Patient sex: M
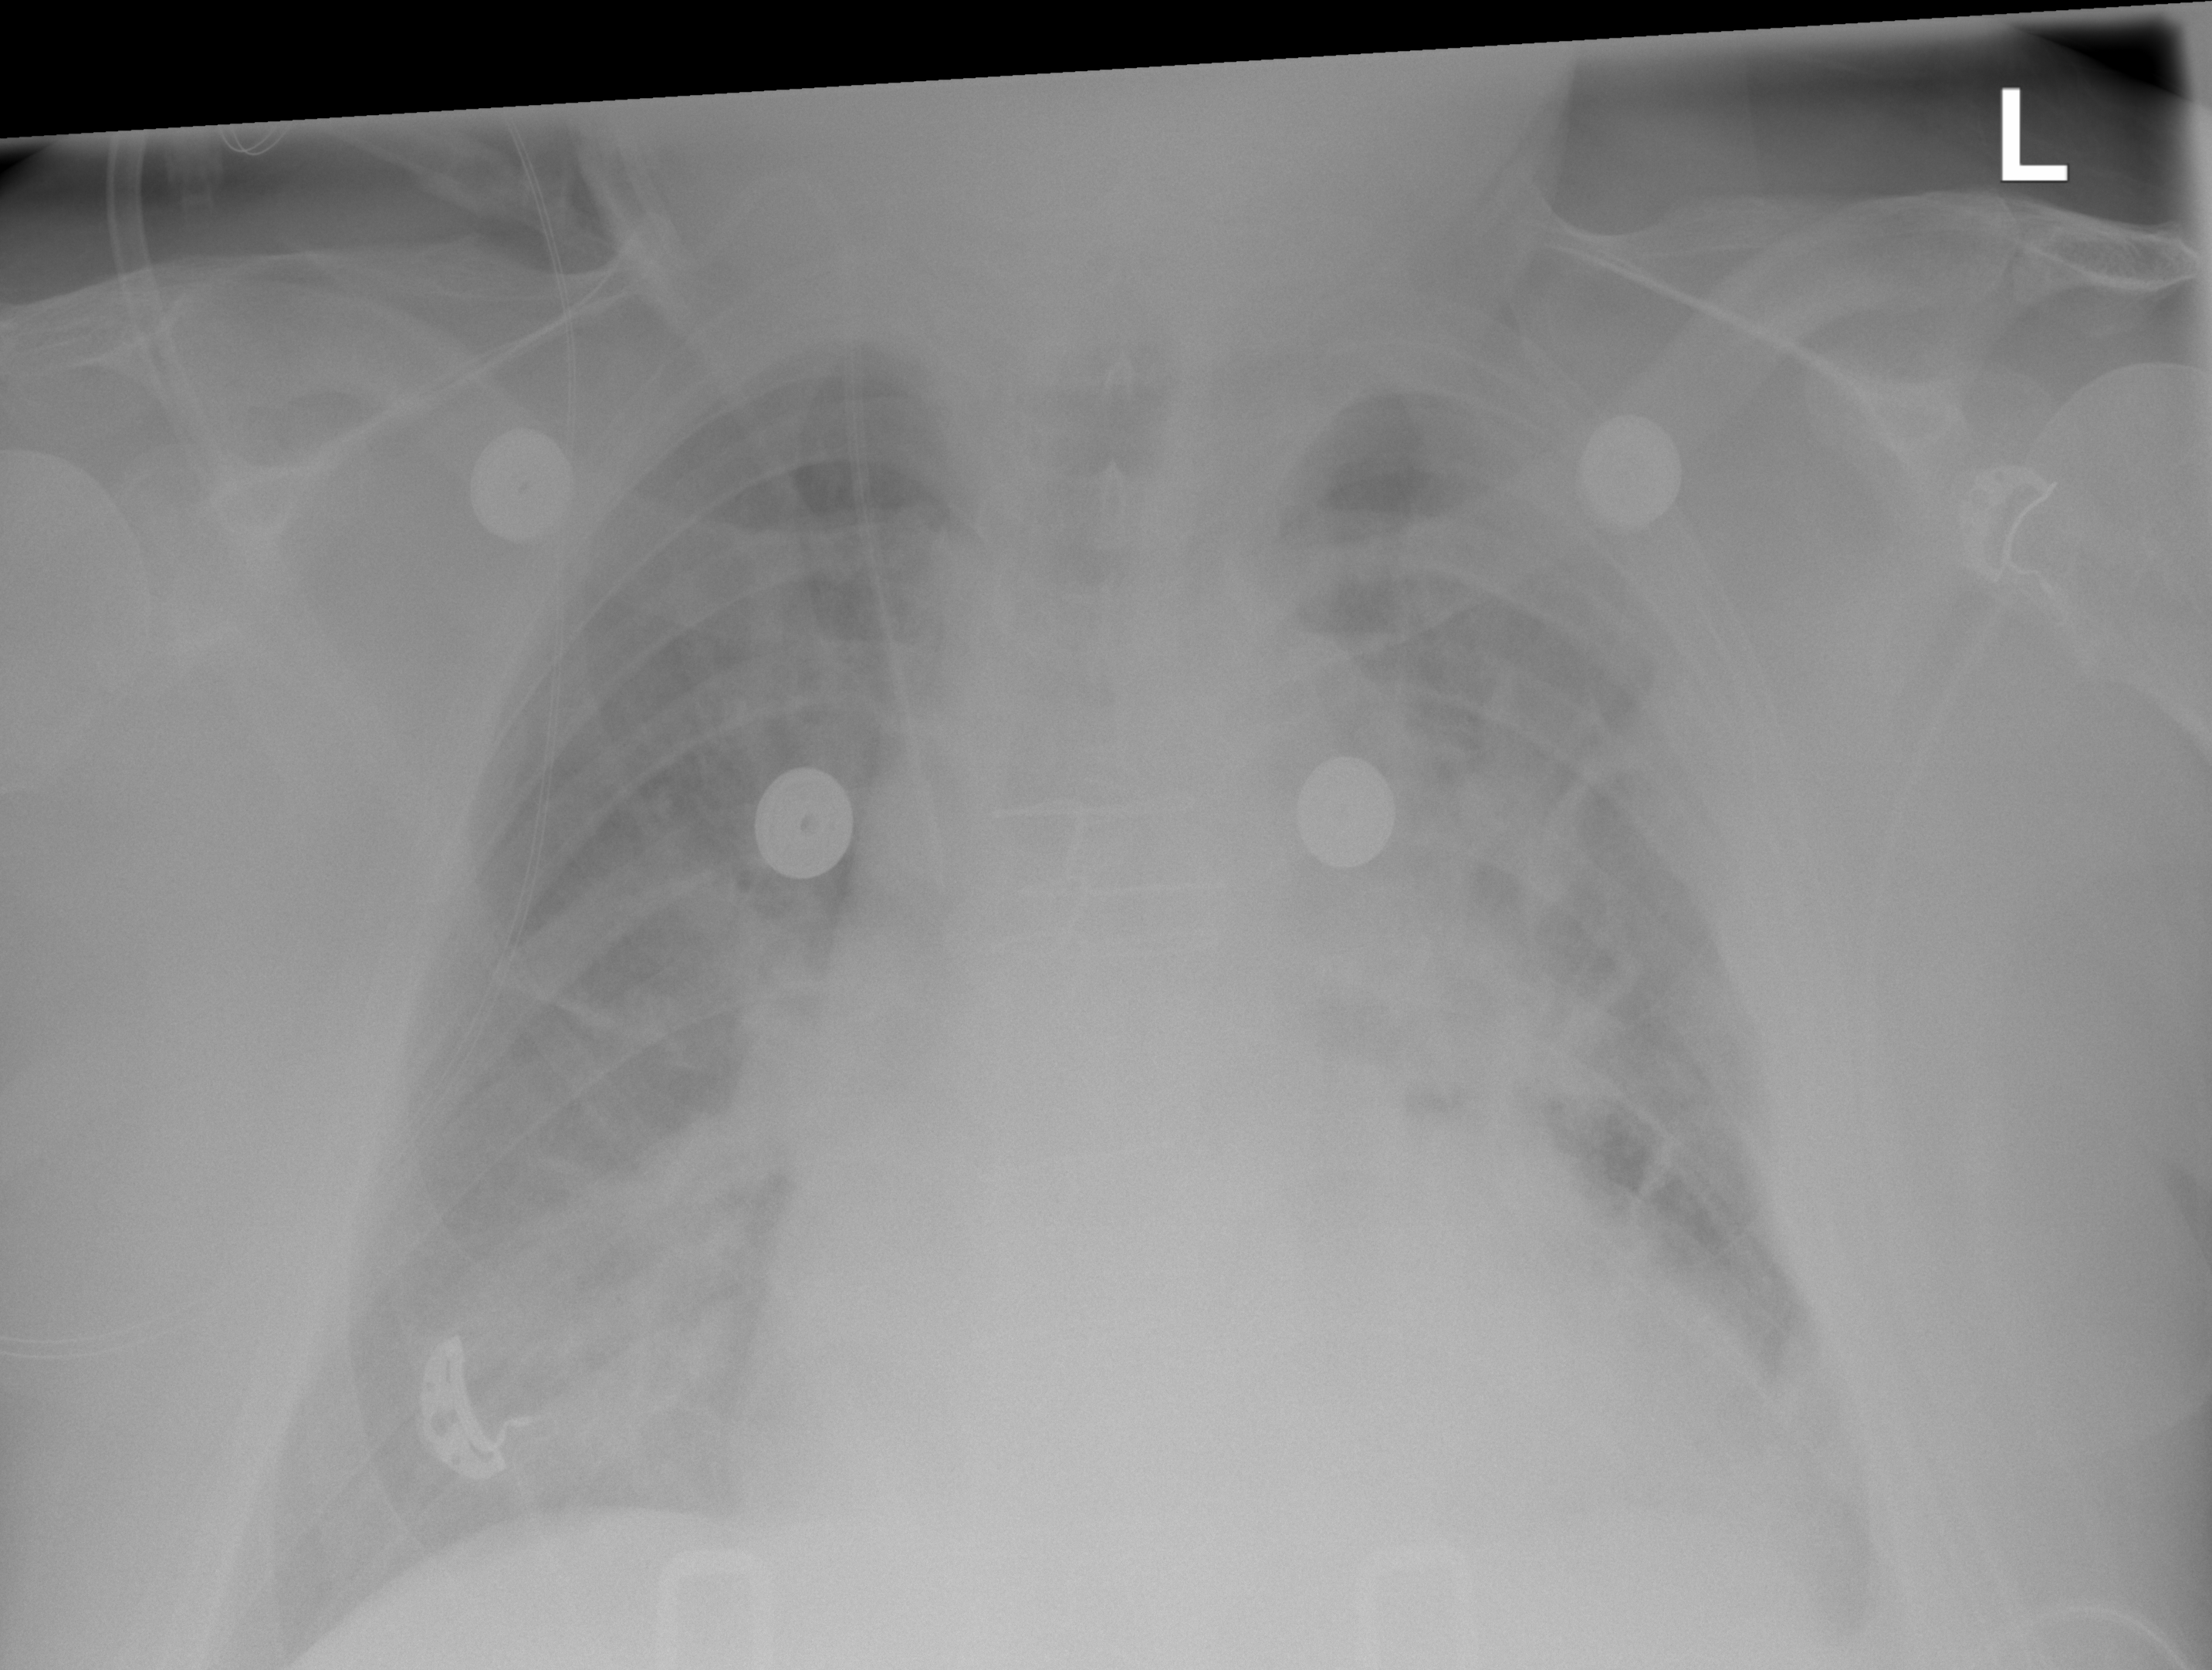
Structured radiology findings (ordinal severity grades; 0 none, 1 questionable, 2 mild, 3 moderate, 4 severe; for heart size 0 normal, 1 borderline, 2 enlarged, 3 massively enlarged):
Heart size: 2
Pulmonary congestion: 2
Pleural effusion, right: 0
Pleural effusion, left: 2
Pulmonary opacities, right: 3
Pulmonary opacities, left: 0
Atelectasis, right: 0
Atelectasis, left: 2